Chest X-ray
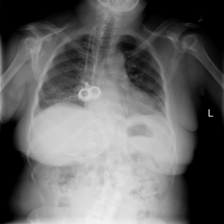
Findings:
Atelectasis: positive
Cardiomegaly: negative
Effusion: negative
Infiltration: positive
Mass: negative
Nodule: negative
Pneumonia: negative
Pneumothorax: negative
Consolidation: negative
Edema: negative
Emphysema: negative
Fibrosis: negative
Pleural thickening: negative
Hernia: negative